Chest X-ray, AP view. Patient: 6 years old, sex M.
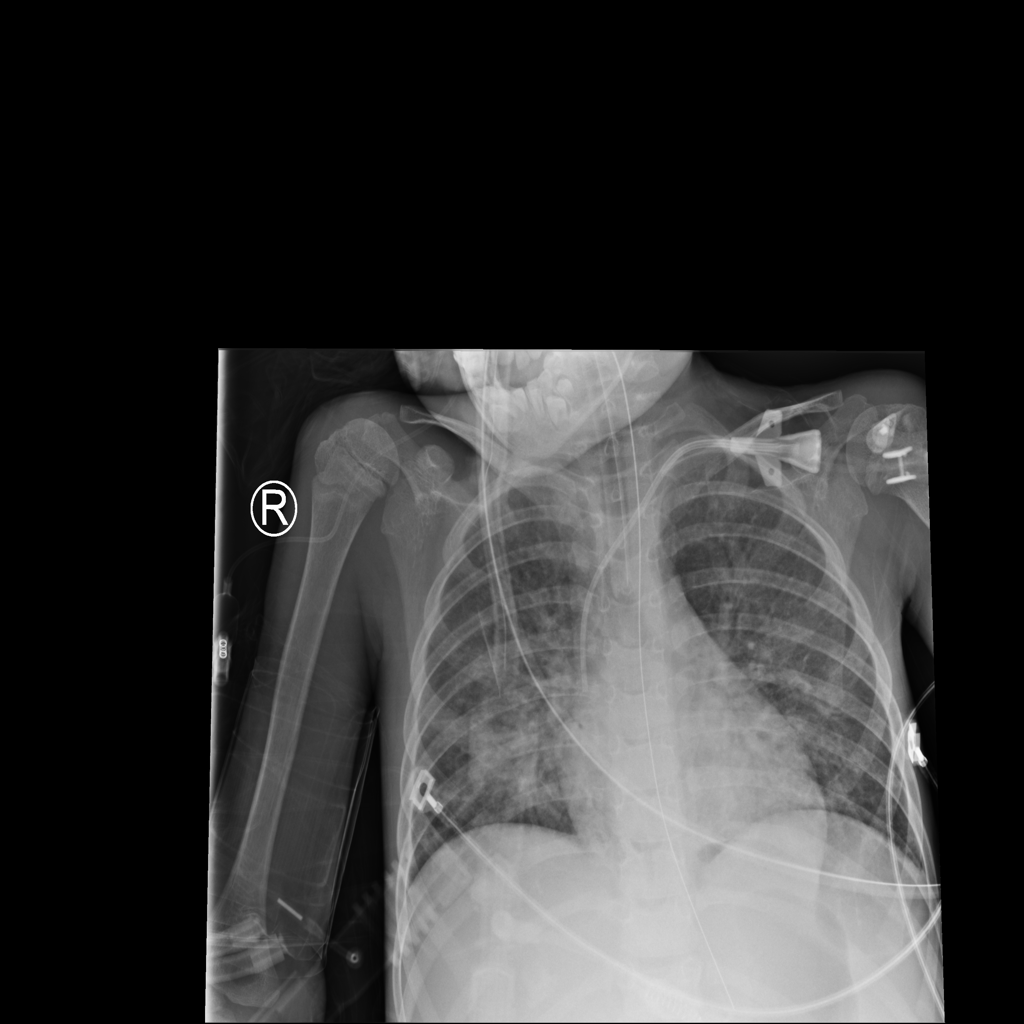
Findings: Infiltration